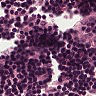
Metastatic tissue present: no